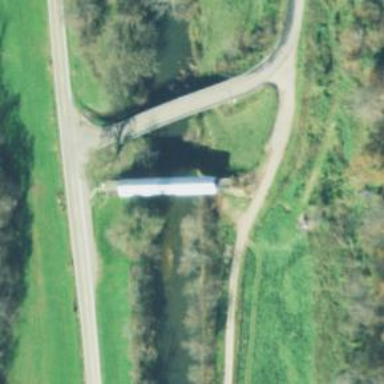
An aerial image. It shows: Covered footway on bridge.